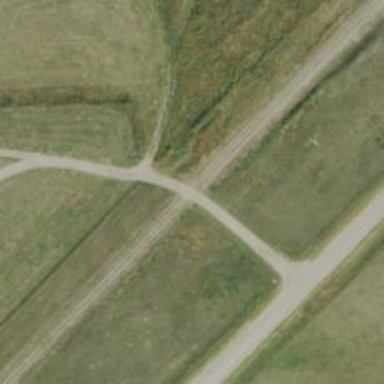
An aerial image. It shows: Railway level crossing.